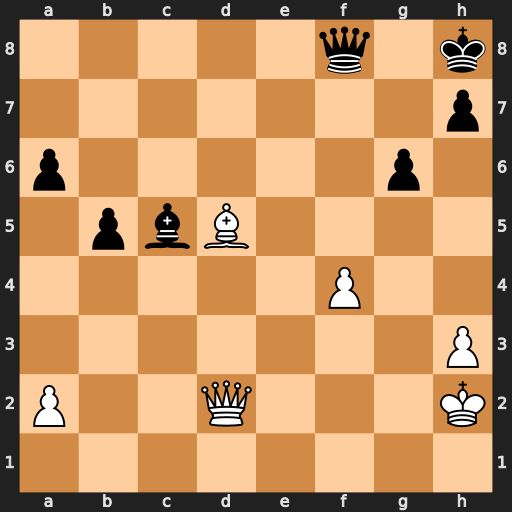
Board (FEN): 5q1k/7p/p5p1/1pbB4/5P2/7P/P2Q3K/8
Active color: w
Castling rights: -
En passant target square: -
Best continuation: Qc3+ Qg7 Qxc5